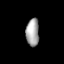
Tissue: lung
Cell type: Epithelial cells
Senescence score: 0.1425
Nuclear area (px): 355
Mean DAPI intensity: 164.594